Interaction volume radius: 5 \u00c5
Interaction volume height: 20 \u00c5
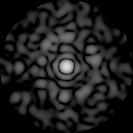
Disorder parameter: 0.8348